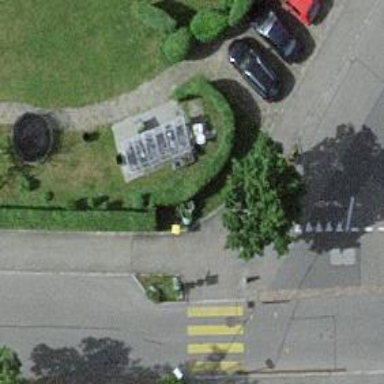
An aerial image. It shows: Post box is visible.